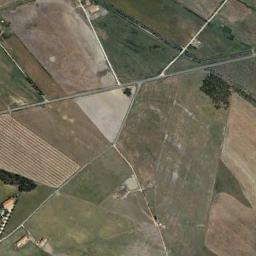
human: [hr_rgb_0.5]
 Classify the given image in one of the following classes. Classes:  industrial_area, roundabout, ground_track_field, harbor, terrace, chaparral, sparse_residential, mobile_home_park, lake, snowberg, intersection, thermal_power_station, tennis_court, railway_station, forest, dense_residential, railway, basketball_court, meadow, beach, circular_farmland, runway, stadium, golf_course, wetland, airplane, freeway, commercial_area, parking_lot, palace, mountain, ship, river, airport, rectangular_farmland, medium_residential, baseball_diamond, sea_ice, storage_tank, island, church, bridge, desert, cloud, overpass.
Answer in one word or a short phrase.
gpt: rectangular_farmland